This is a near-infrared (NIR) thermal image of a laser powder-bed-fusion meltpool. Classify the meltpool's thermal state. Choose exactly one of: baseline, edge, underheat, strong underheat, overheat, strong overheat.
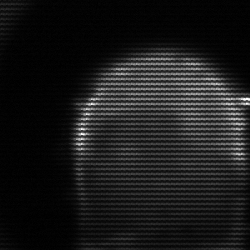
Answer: edge